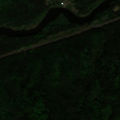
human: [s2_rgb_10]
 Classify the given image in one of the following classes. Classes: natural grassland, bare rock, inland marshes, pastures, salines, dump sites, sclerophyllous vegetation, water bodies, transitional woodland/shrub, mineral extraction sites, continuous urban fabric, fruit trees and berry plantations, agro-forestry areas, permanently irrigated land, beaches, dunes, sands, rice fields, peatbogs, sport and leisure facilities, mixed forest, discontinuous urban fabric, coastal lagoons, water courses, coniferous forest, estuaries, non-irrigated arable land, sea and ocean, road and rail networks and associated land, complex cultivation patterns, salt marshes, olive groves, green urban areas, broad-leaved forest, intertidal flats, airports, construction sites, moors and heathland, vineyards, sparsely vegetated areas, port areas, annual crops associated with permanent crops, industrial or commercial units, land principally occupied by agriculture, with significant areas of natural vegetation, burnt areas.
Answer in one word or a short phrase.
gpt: coniferous forest, mixed forest, water courses